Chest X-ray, PA view. Patient: 30 years old, sex F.
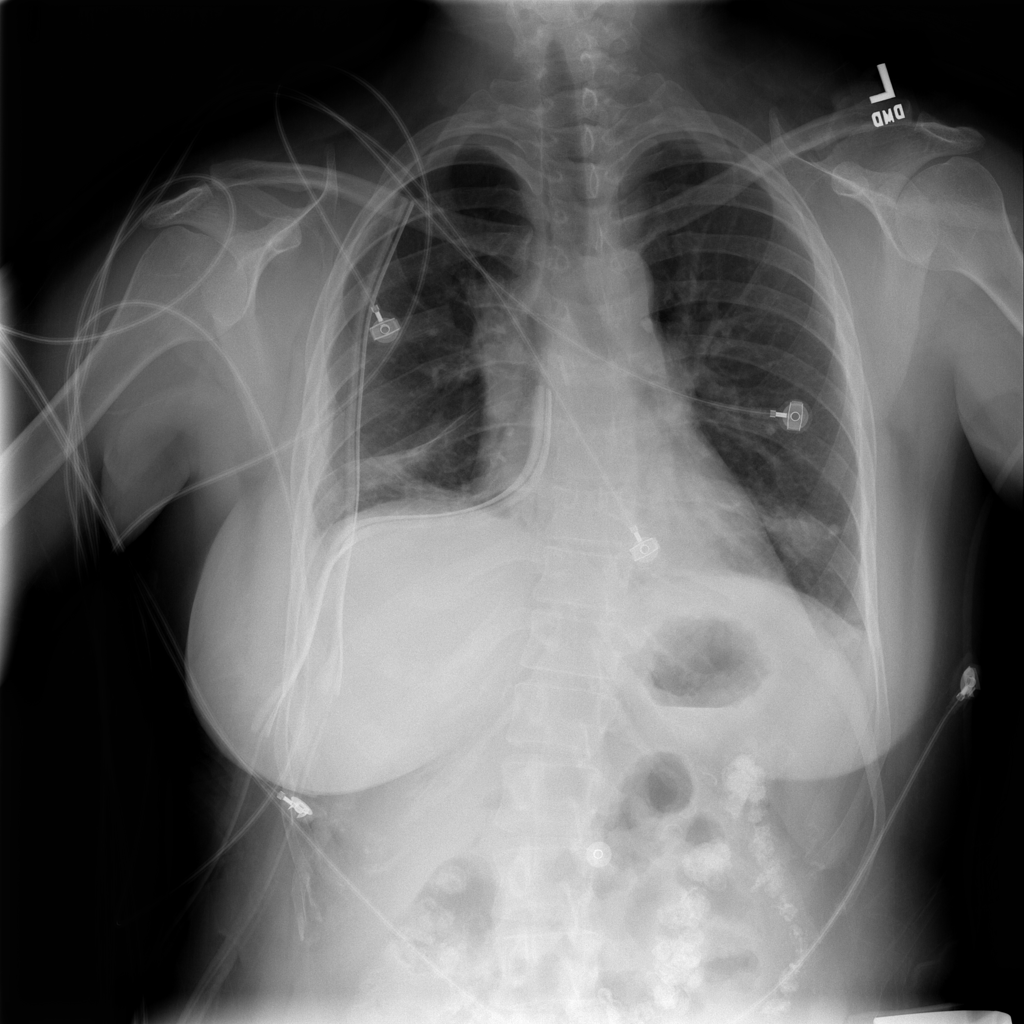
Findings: Atelectasis, Effusion, Infiltration